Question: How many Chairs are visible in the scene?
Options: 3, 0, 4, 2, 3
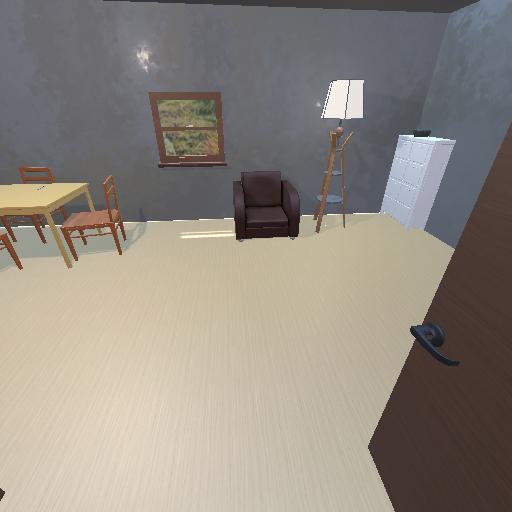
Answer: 3